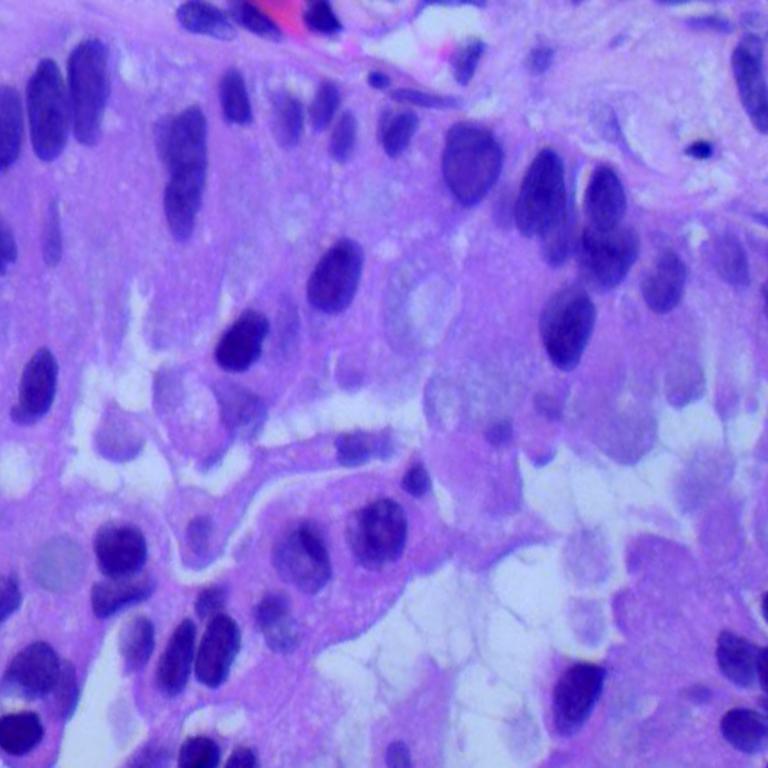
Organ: lung
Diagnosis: adenocarcinomas